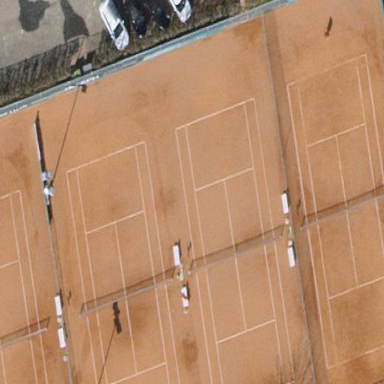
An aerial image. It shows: Tennis court in leisure pitch.